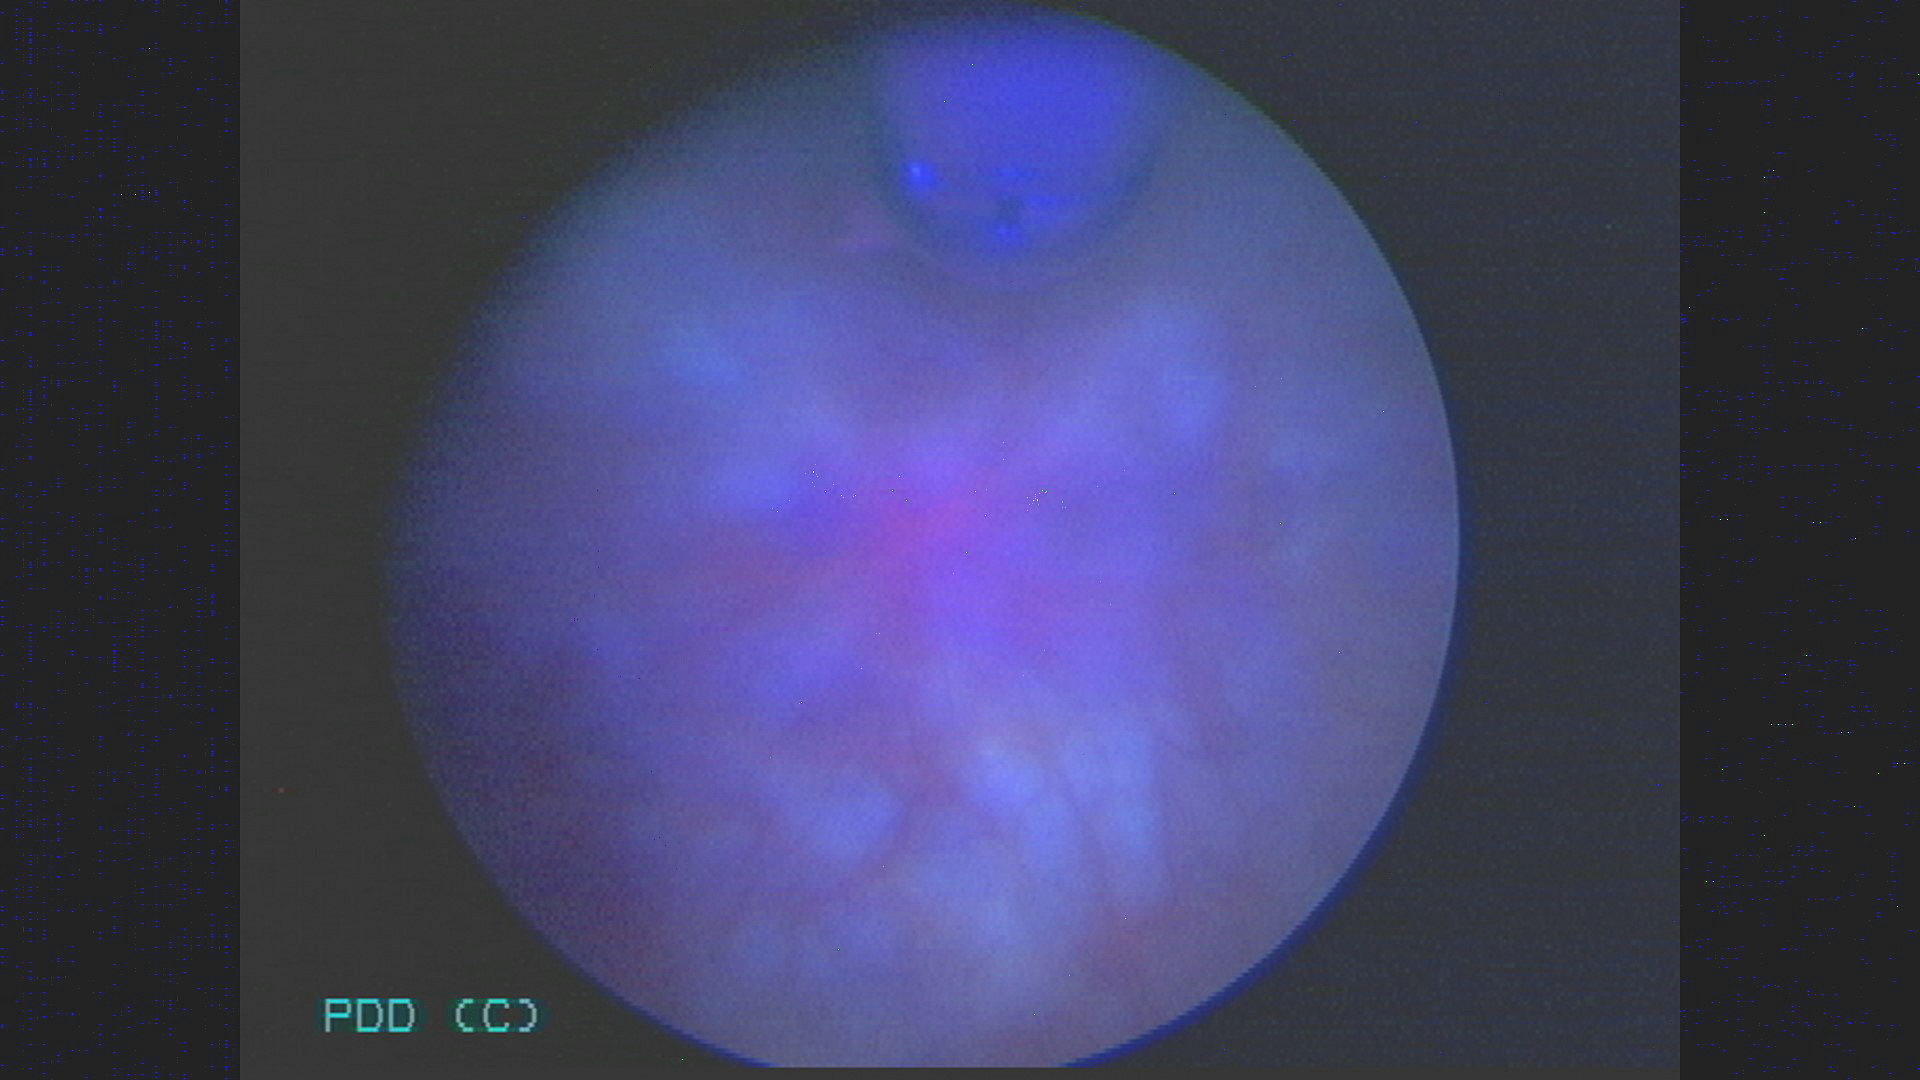
Modality: BLC
Class: Non-malignant
Subclass: BenignNOS
Lesion: L1
Morphology: Non-papillary
Bladder cancer association: No